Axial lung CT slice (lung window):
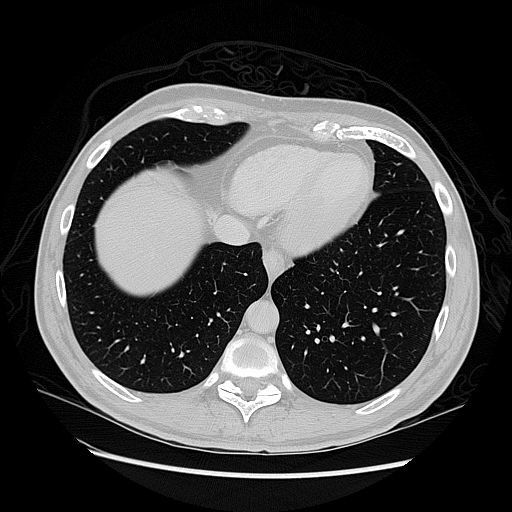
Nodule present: no